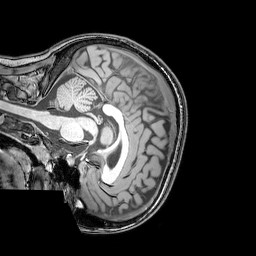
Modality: T1w
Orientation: sagittal
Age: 23
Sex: female
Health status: healthy
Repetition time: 0.081 s
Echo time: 0.037 s